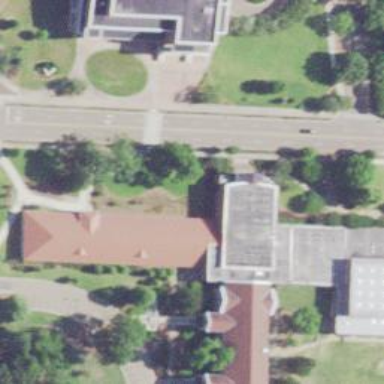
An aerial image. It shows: View of university building.